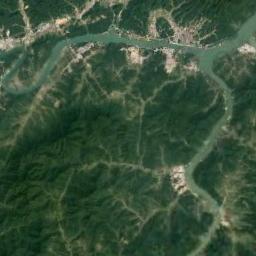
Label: river